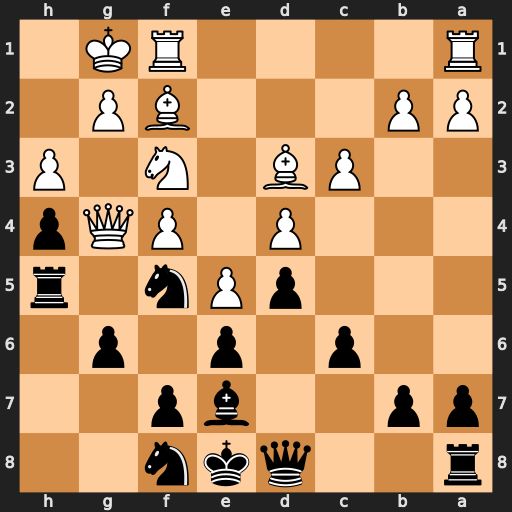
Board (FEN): r2qkn2/pp2bp2/2p1p1p1/3pPn1r/3P1PQp/2PB1N1P/PP3BP1/R4RK1
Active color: b
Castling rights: q
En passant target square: -
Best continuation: Nh6 Qxh5 gxh5